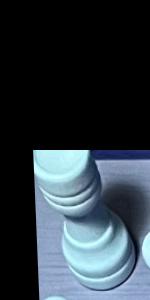
Label: Rook_White